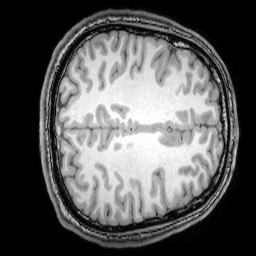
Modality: T1w
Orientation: axial
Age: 22
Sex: male
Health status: healthy
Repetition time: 0.081 s
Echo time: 0.037 s